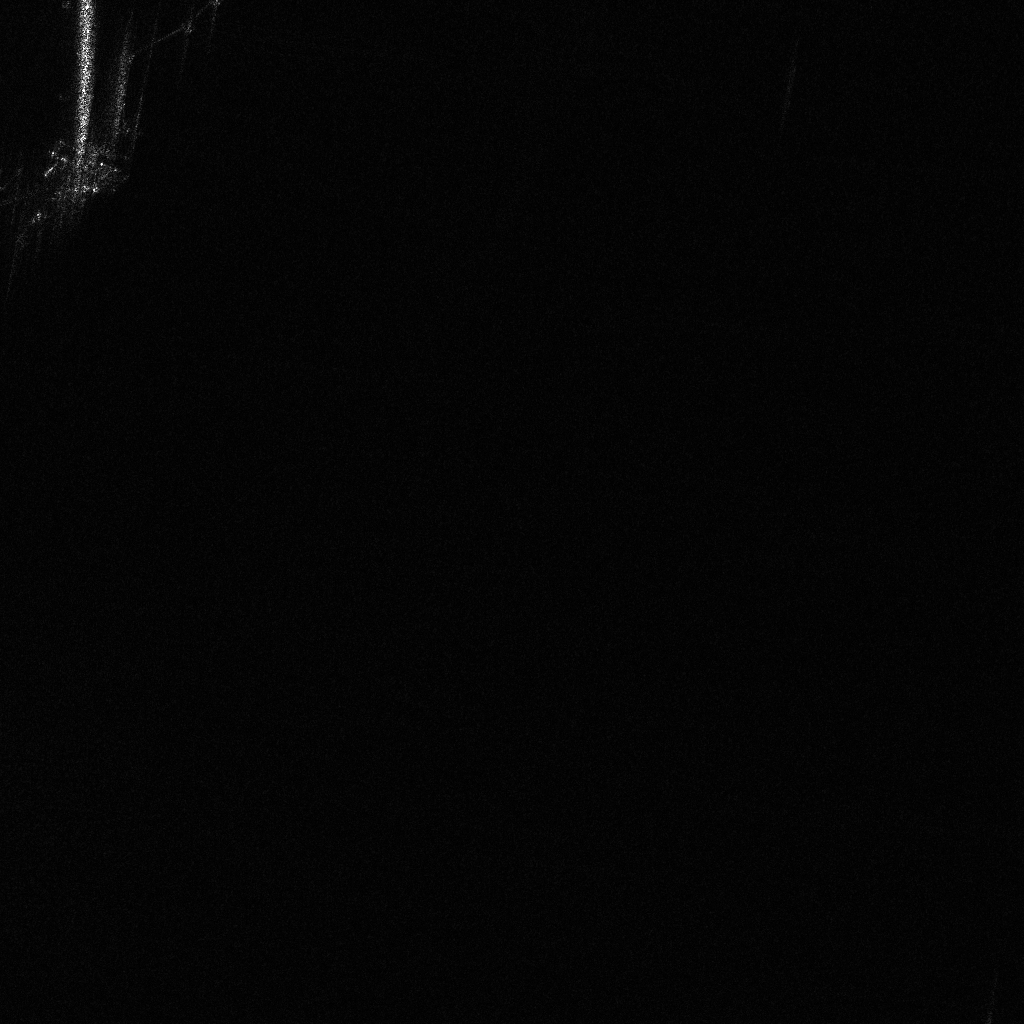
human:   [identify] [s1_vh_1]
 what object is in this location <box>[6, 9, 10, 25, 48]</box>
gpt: <ref>1 large container at the top left</ref>